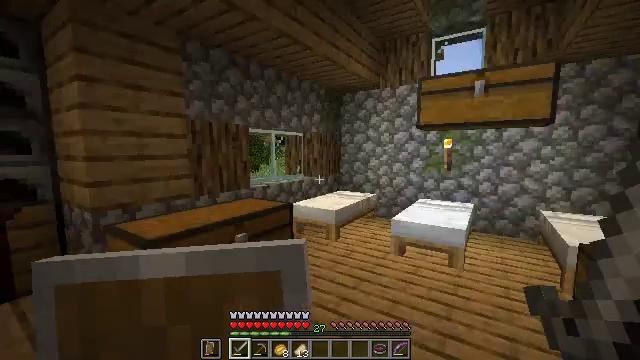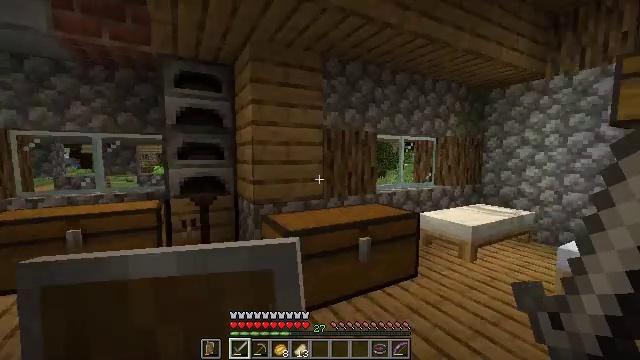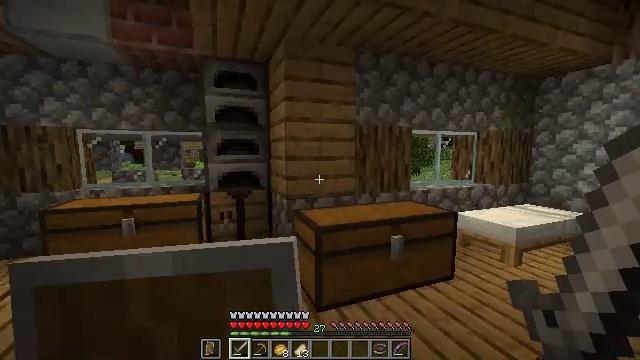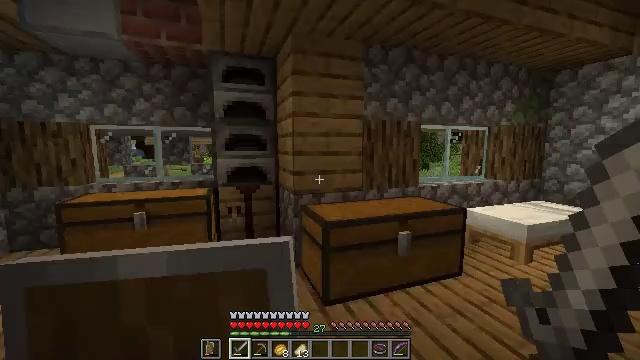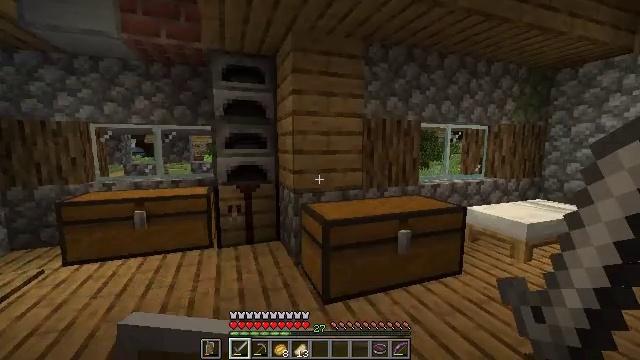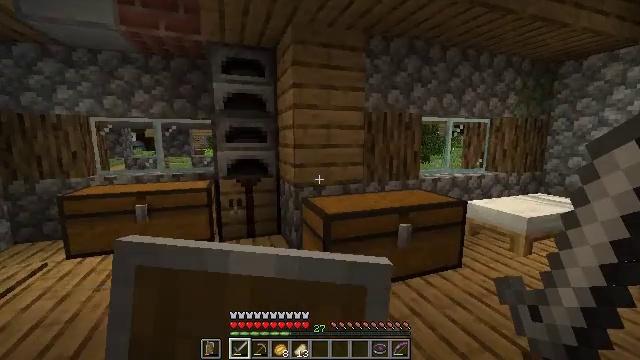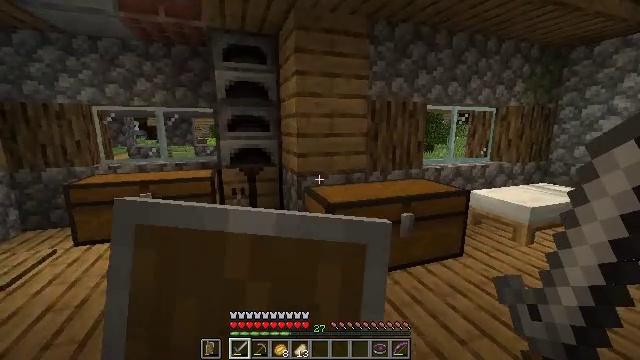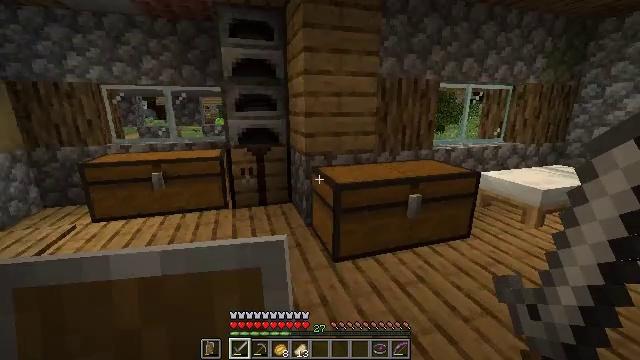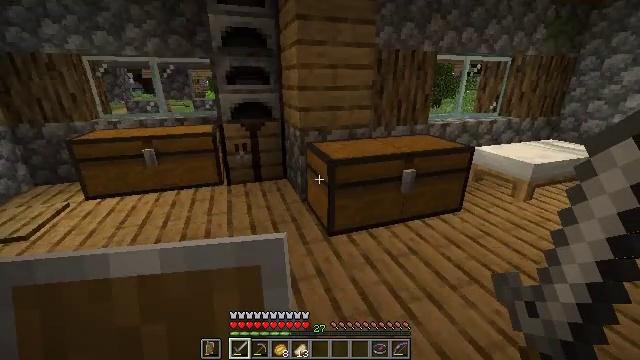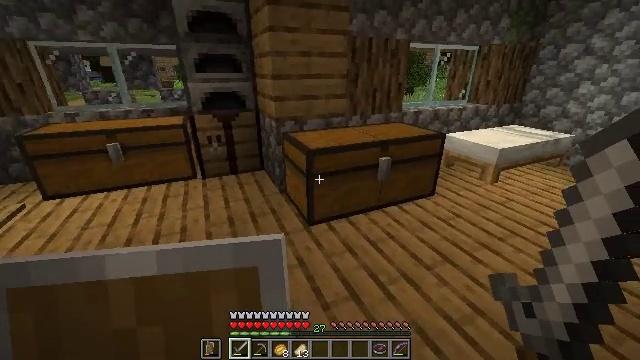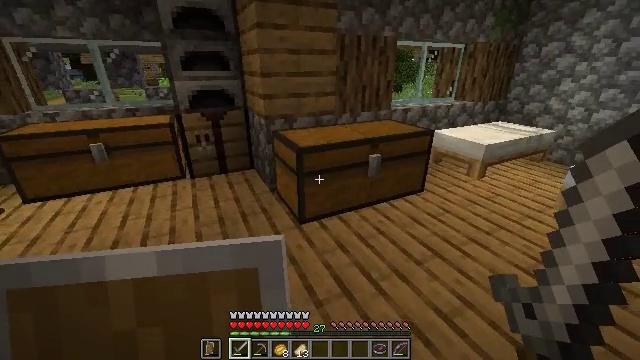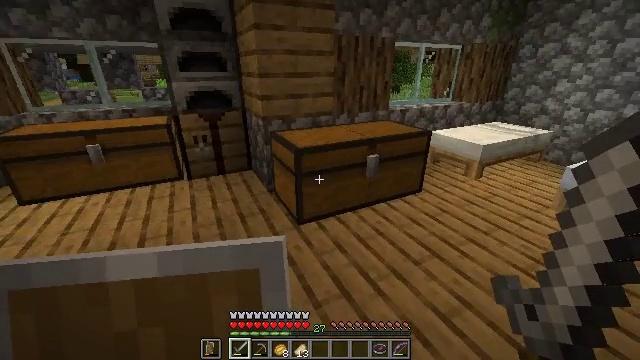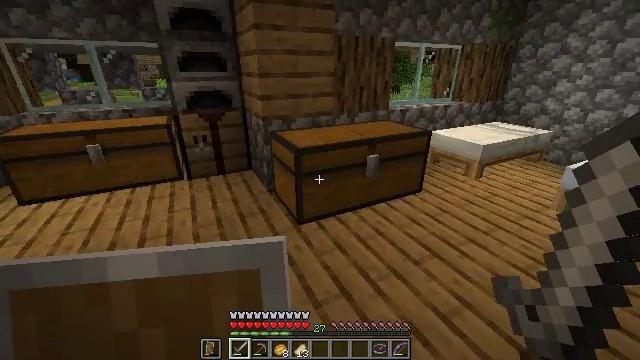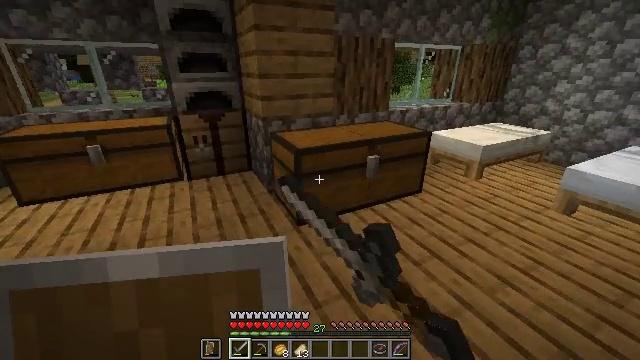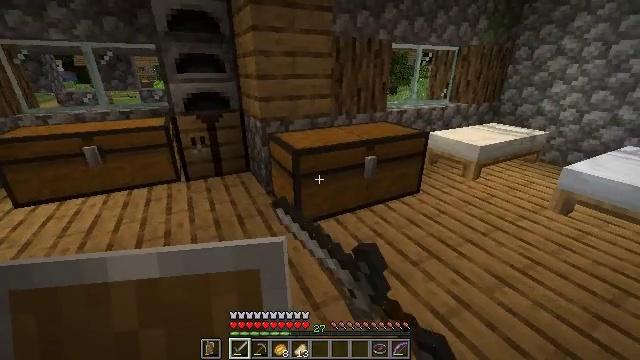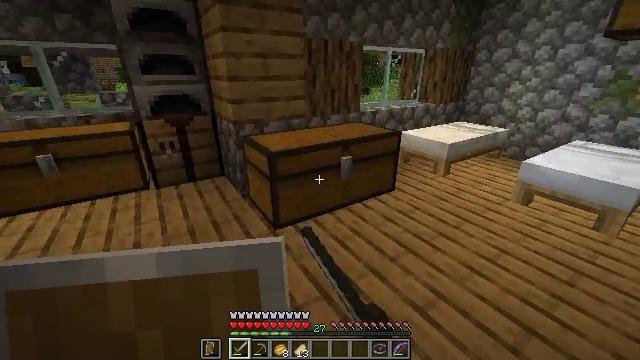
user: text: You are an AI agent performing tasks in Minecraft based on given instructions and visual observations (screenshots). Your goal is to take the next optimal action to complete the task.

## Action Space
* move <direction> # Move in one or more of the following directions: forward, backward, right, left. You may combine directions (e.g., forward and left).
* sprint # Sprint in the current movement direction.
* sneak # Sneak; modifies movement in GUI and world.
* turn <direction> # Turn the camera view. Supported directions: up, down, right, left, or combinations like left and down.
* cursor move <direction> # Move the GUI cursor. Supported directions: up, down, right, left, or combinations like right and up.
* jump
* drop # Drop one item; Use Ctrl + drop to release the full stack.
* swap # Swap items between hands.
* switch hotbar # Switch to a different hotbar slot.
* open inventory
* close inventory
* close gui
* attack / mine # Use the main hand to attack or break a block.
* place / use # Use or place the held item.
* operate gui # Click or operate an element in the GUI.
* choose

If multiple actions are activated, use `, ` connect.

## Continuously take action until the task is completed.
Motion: motion action
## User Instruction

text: Remove the white bed from its place.
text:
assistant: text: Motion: turn left and up, close inventory
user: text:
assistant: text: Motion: turn left
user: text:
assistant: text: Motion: turn left and down
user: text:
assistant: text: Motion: use / place
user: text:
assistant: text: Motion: turn down, use / place
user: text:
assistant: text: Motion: turn down, use / place
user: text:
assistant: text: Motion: turn left and down
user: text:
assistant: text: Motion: turn right and down
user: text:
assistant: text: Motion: turn right and down
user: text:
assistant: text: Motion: turn right
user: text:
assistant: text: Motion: no_op
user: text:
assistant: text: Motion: use / place
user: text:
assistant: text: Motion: use / place
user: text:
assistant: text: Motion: use / place
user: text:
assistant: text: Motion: turn right
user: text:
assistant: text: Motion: turn right
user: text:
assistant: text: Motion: open gui
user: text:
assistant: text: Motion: no_op
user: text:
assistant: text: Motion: no_op
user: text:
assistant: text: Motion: no_op
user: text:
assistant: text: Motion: no_op
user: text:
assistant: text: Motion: no_op
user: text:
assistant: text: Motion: no_op
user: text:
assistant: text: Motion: no_op
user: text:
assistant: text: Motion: close gui
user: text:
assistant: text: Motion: move forward, turn right and up, open inventory
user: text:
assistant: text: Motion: move forward, turn right and up
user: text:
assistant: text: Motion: move forward, turn right and up
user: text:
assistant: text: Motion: move forward, turn right and up
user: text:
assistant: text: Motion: move forward